Interaction volume radius: 10 \u00c5
Interaction volume height: 15 \u00c5
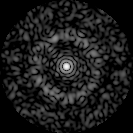
Disorder parameter: 0.8457